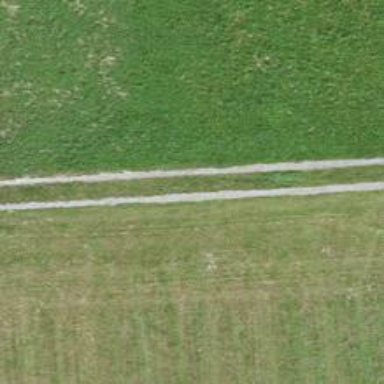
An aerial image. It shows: Grassy track.